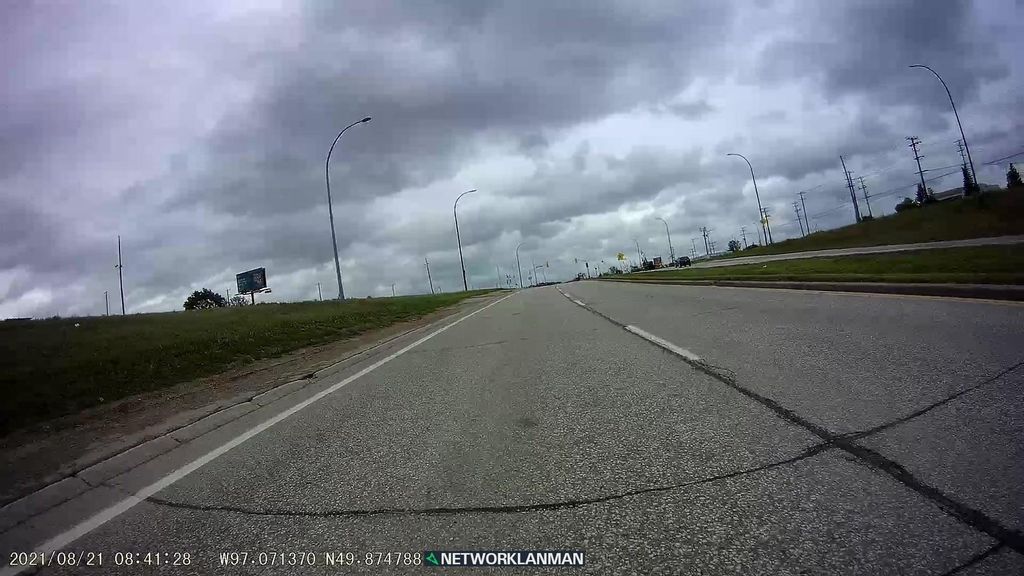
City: winnipeg